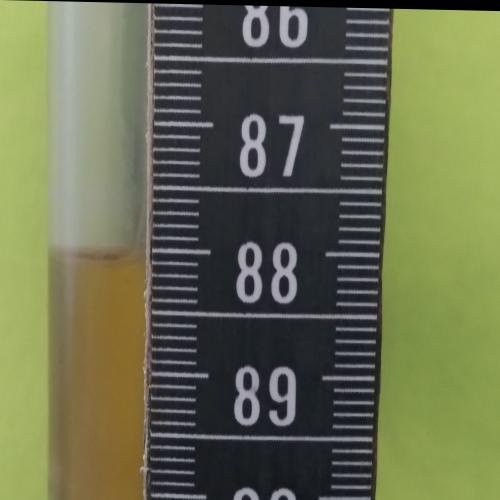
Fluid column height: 88.0 cm